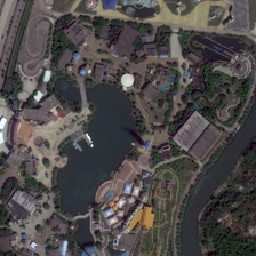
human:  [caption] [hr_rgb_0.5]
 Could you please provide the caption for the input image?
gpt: There is a park between a road and a winding river.

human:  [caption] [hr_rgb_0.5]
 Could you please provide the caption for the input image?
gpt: here lies a park with a pool in it next to a curved river .

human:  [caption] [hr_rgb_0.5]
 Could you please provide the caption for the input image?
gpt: There is a park between the road and the winding river.

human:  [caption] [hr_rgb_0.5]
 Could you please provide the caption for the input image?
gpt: The lake with a blue pond is the road.

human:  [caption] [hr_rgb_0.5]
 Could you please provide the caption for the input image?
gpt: A lake with a blue pond by the side of the road.